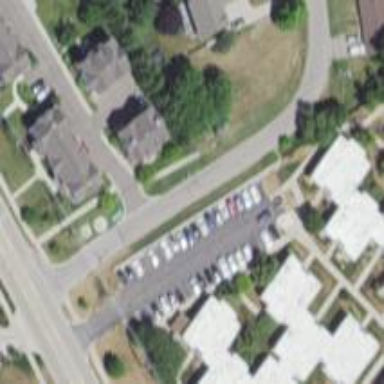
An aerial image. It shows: Footway with sidewalk on the left side.